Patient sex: M
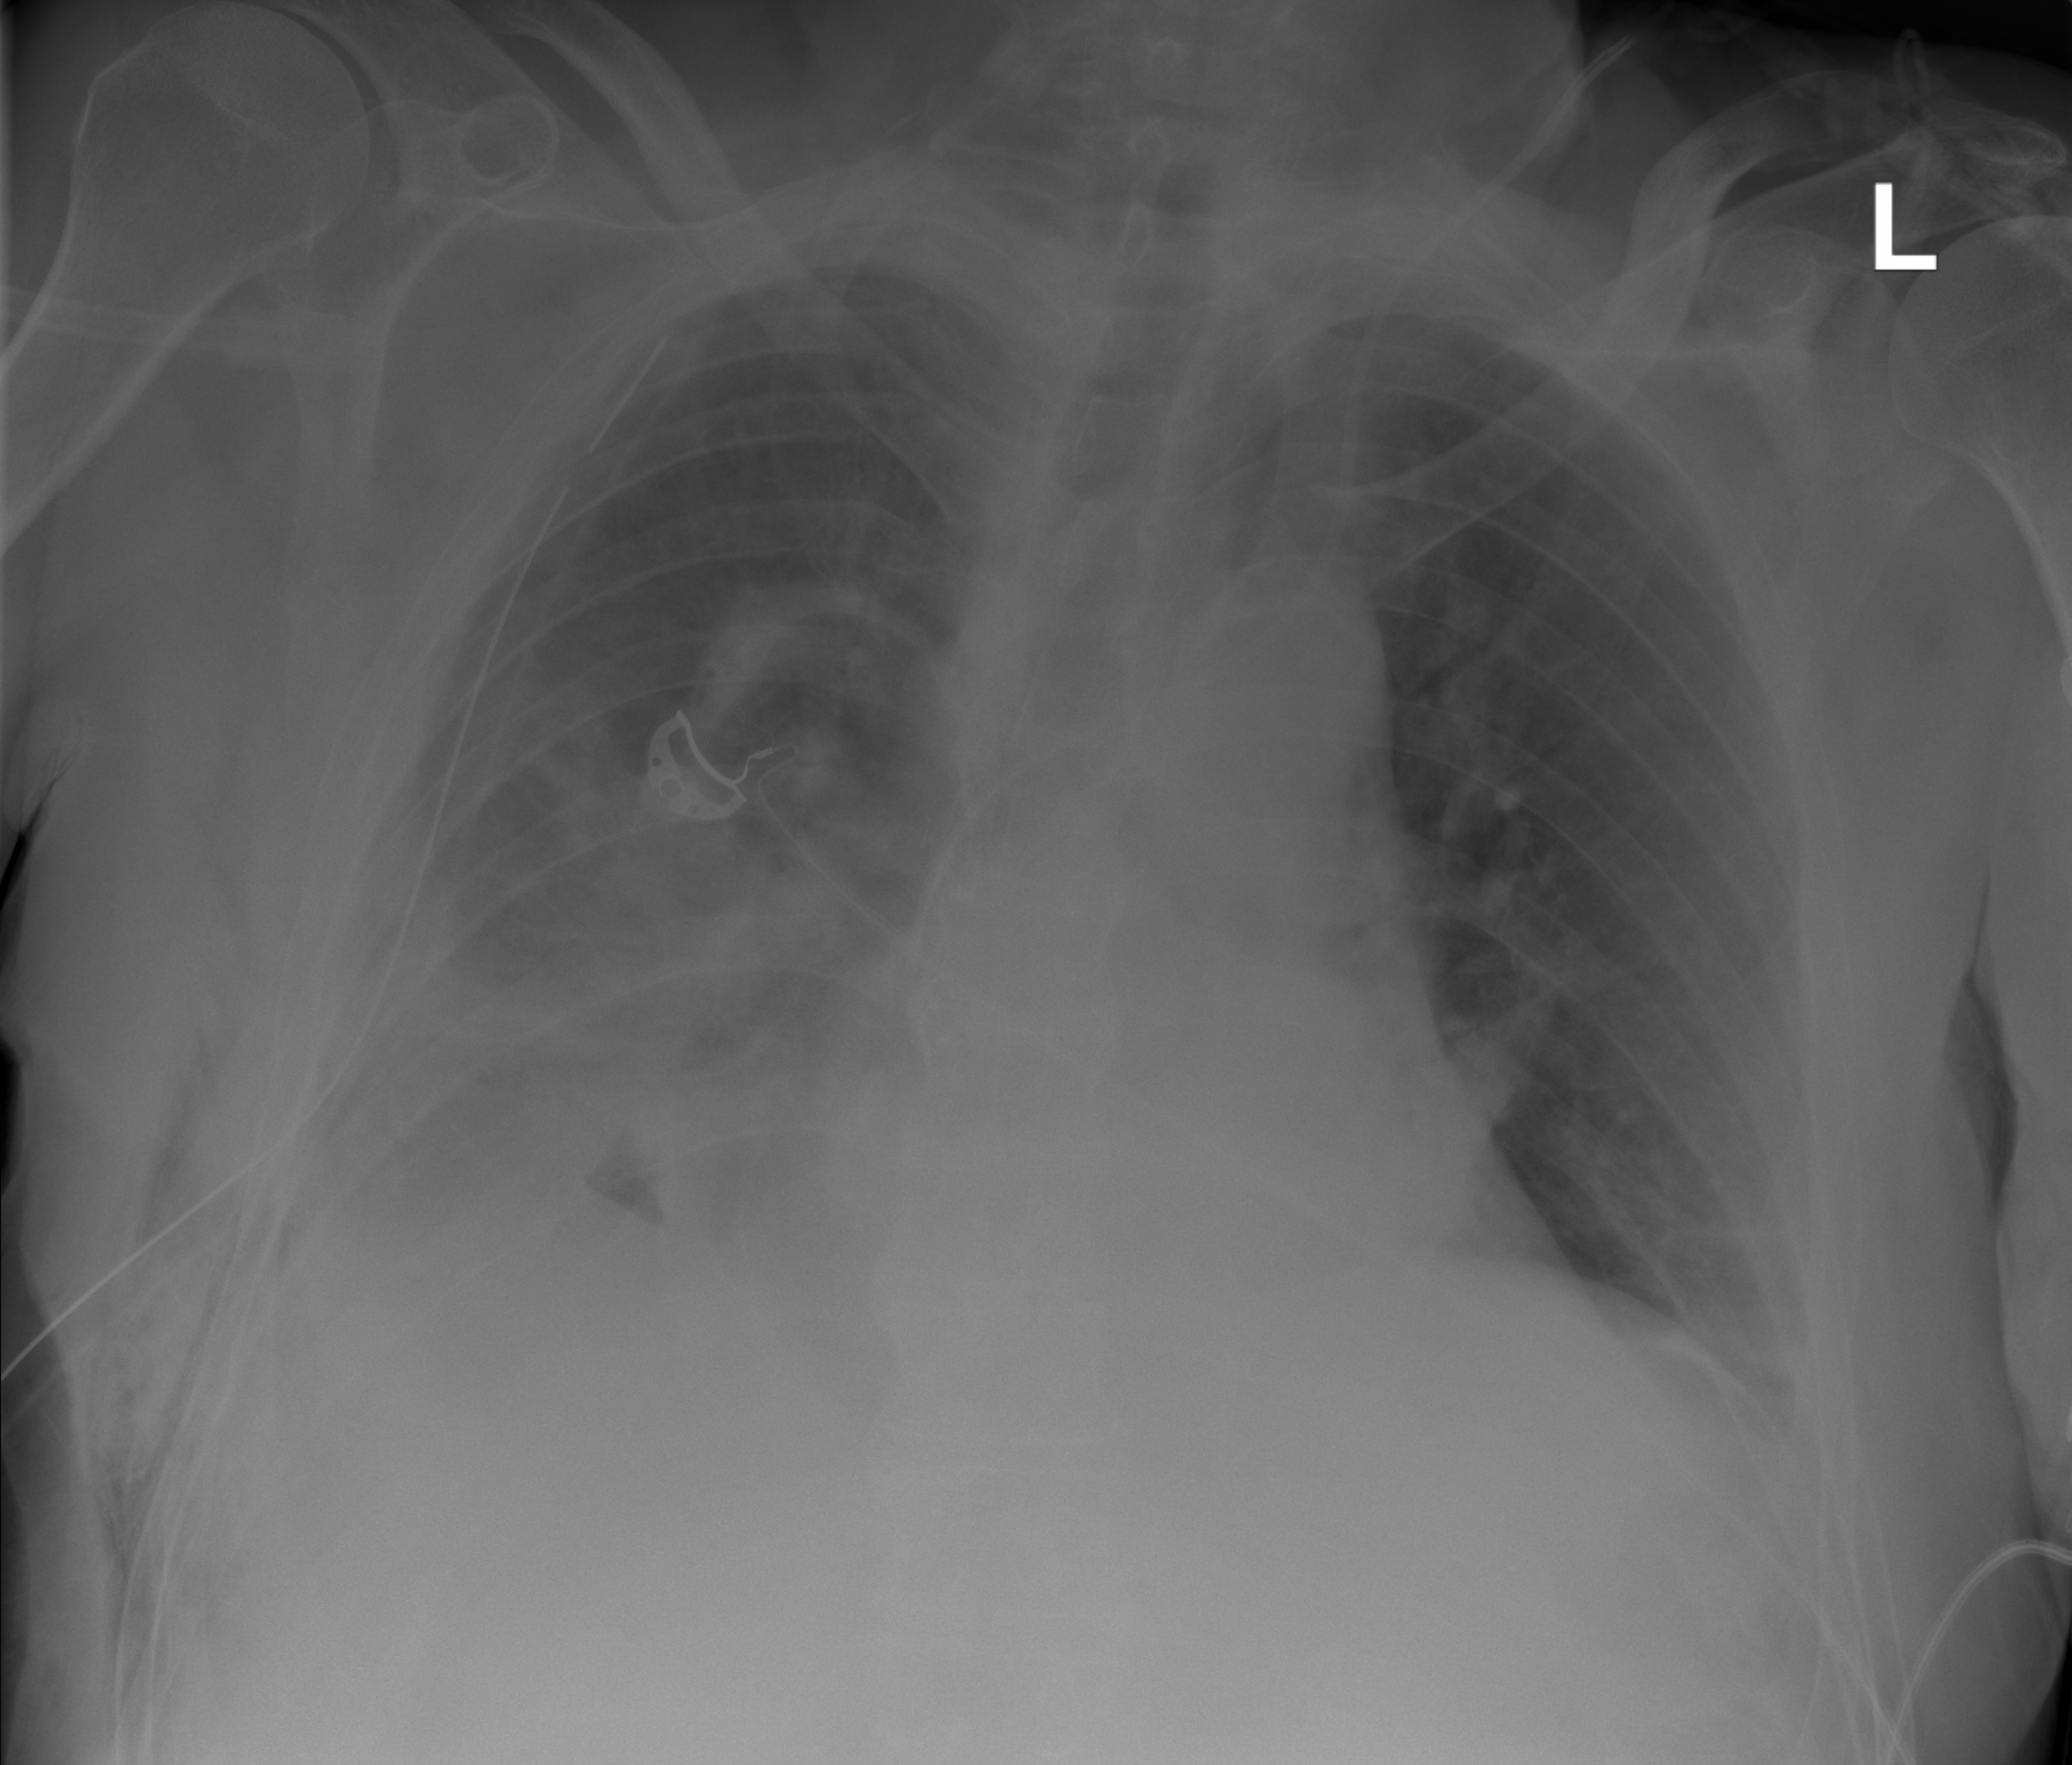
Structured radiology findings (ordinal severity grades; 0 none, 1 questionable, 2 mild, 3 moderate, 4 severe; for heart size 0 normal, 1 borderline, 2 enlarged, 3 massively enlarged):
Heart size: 0
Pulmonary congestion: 0
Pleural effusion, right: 3
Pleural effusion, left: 0
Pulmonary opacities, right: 1
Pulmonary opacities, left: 0
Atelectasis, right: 3
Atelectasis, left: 1